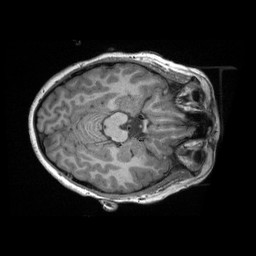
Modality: T1w
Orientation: axial
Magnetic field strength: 3 T